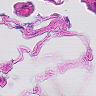
Metastatic tissue present: no